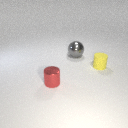
small red metal cylinder in front of small yellow rubber cylinder